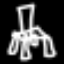
Label: chair